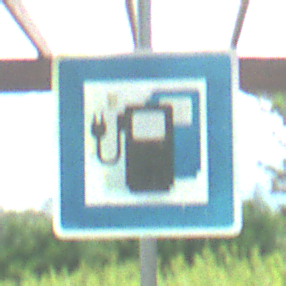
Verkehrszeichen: LadestationFuerElektrofahrzeuge
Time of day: Midday
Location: Outdoor (Nature)
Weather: PartlyCloudy
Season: NotSpecified
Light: Natural